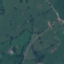
Label: Pasture